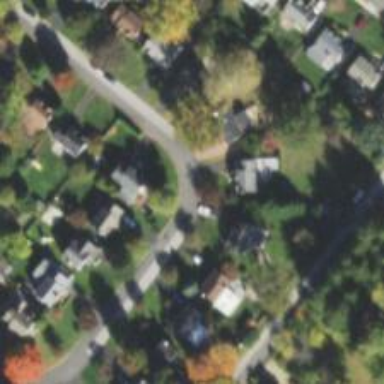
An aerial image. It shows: Residential road.